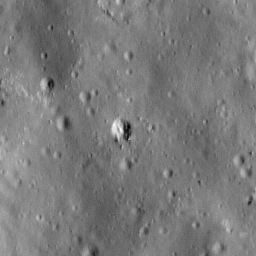
Pit: Rutherfurd 1a
Host crater: Rutherfurd
Host type: impact_melt
Lunar coordinates: latitude -60.779, longitude 348.188